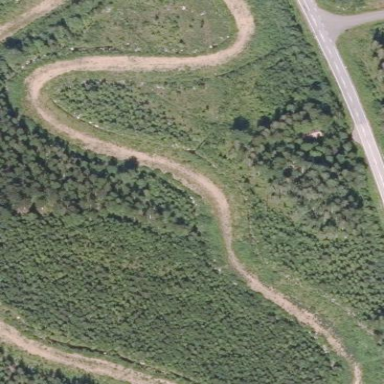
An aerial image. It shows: Raceway road.